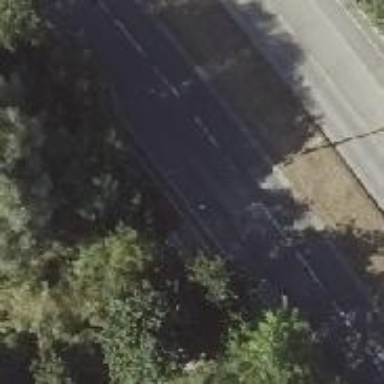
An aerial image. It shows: Secondary road with concrete surface and cycle track on the right.